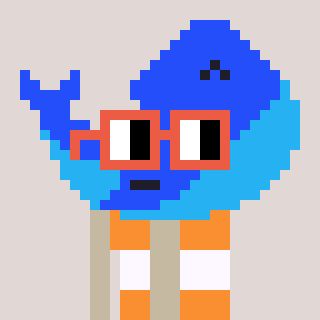
a pixel art character with square orange glasses, a whale-shaped head and a bege-colored body on a warm background